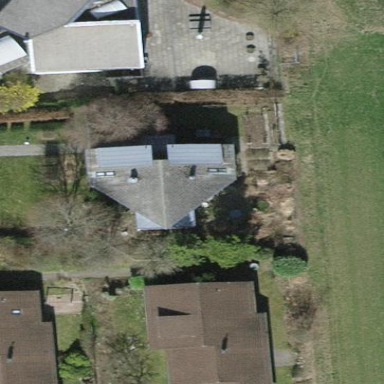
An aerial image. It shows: Building with tiled roof.